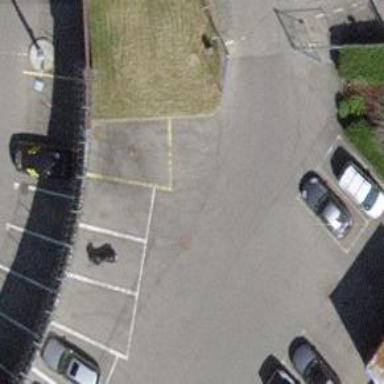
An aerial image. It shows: Road serving as parking aisle.